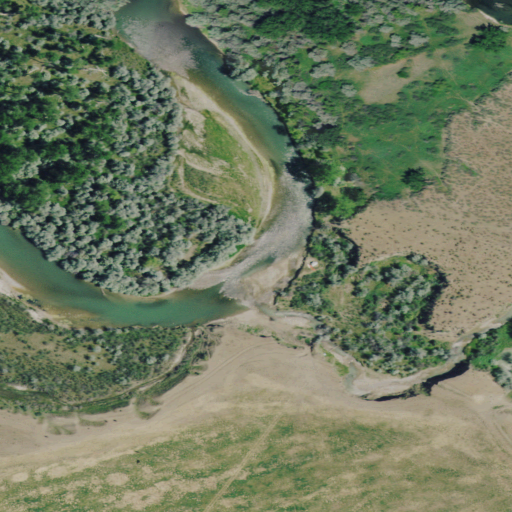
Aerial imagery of valley in Montana named Crow Road Coulee containing woody wetlands, grassland, open water, evergreen forest, herbaceous wetlands, and shrub